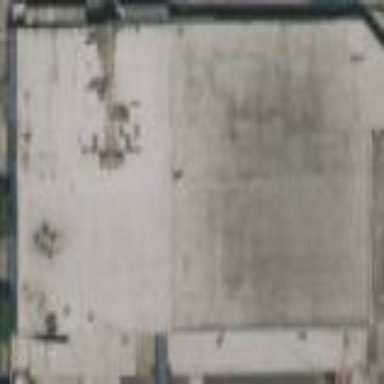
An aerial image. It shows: Factory building.